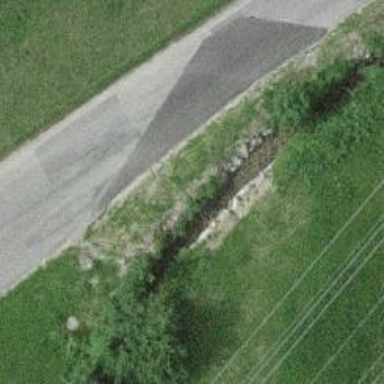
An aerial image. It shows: Drain that serves as waterway.